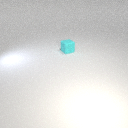
small cyan rubber cube